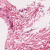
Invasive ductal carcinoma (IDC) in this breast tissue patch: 0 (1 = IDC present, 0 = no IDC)